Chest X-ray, PA view. Patient: 45 years old, sex F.
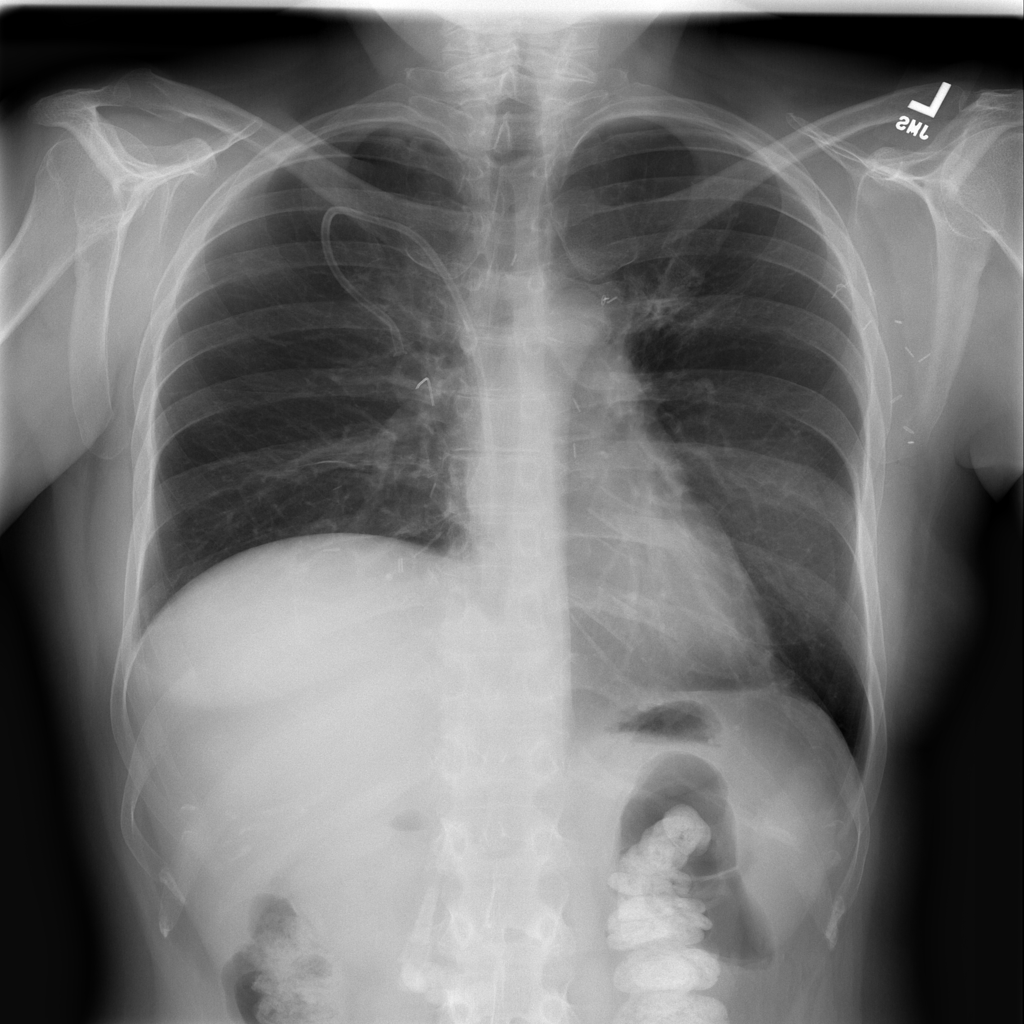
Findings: No Finding